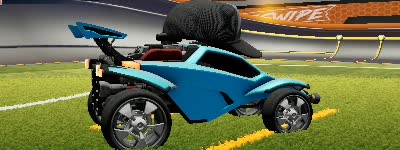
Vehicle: octane